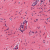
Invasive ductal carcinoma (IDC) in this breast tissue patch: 0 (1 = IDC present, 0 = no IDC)